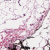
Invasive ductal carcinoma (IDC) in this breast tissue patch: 0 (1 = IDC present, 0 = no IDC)